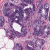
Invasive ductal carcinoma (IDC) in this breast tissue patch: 0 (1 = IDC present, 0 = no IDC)